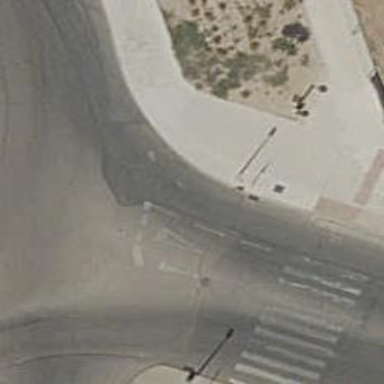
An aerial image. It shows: Kerb barrier.